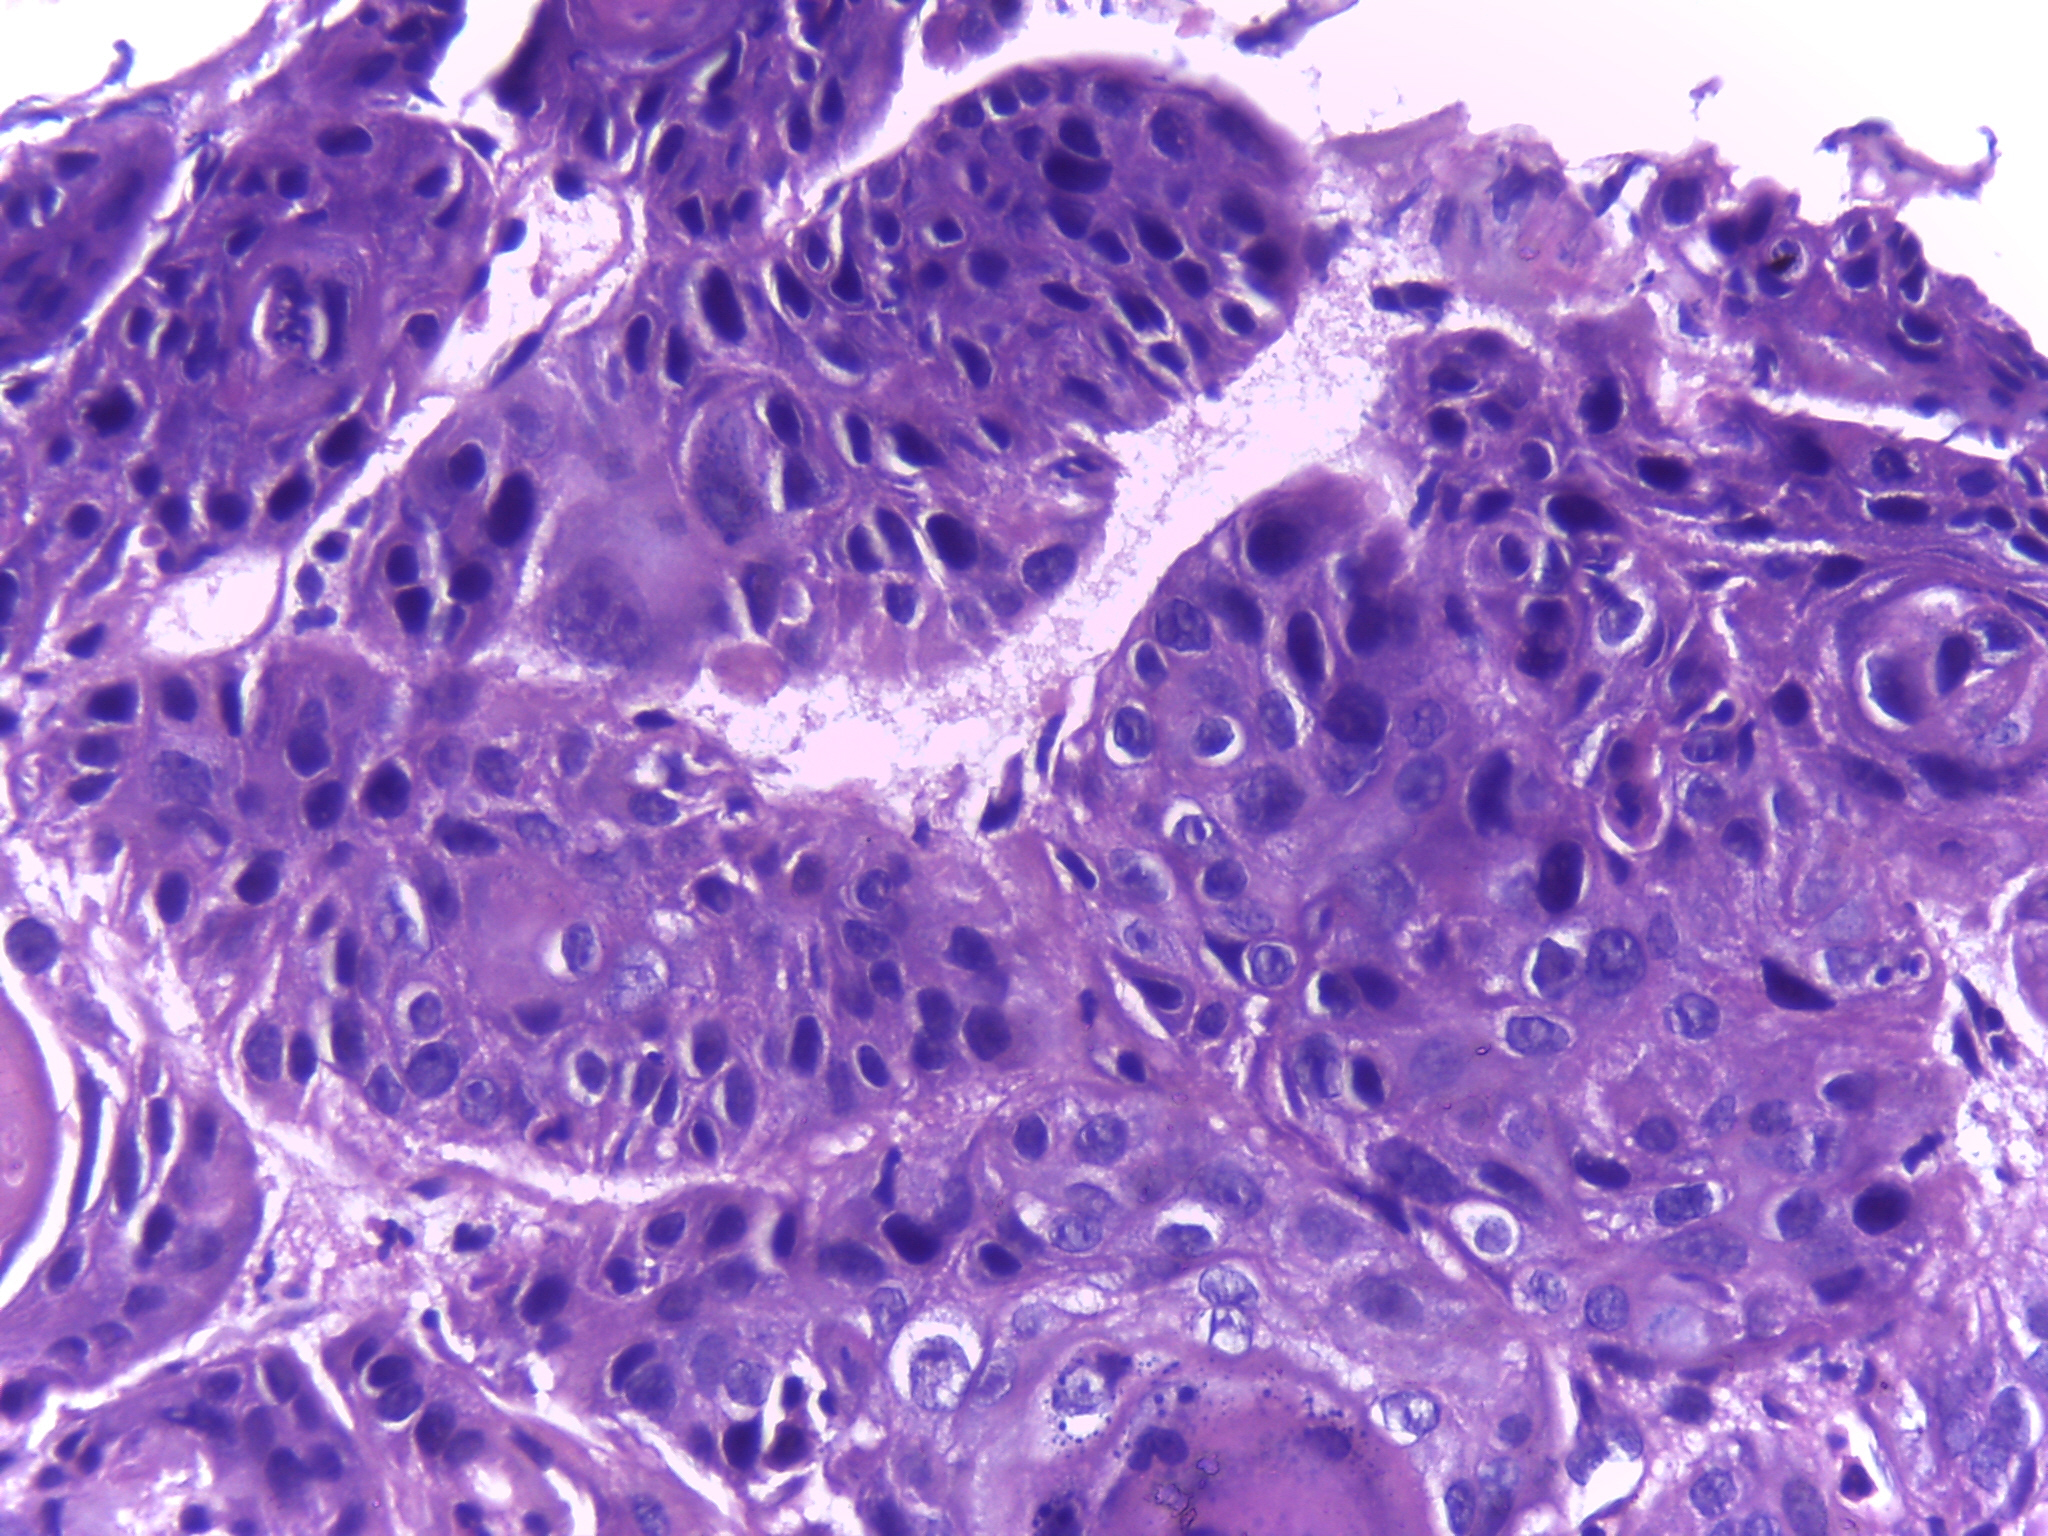
Diagnosis: OSCC